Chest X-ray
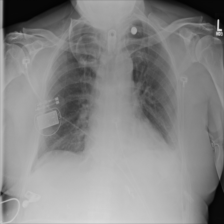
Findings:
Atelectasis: positive
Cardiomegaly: negative
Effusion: negative
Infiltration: negative
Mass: negative
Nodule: negative
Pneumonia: negative
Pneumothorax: negative
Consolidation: negative
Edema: negative
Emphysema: negative
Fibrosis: negative
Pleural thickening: negative
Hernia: negative